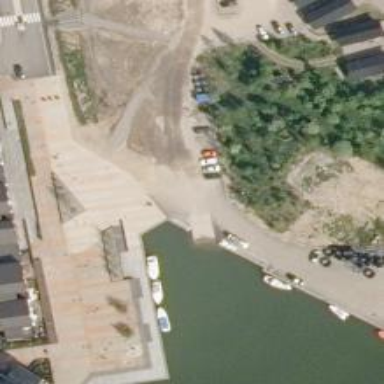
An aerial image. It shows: Slipway road for service vehicles.